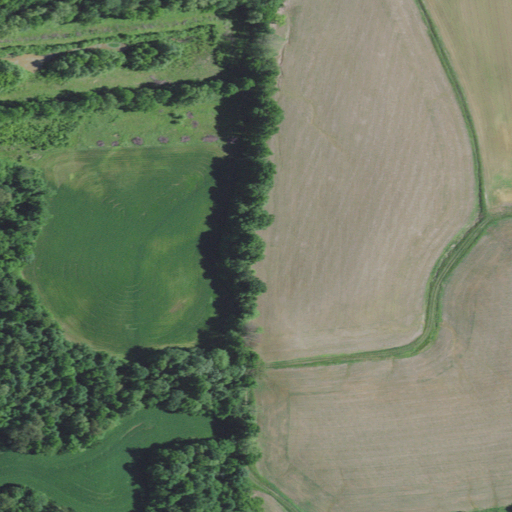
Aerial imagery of mountain in Kentucky named Springer Hill containing cultivated crops, deciduous forest, and pasture